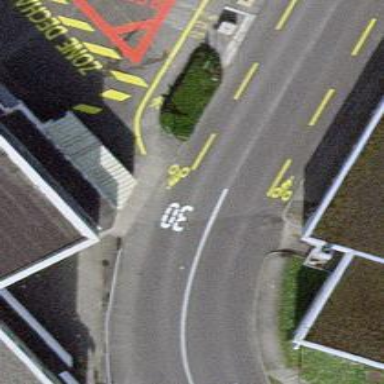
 accompanied by left sidewalk and lanes for cycling in both directions."